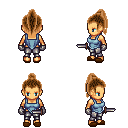
a pixel art fantasy rpg character, female body template, human, tanned skin, blue vest, metal pants, brown long topknot hairstyle, metal gloves, brown slippers, dagger, four views (front, back, left, right), 2x2 character sprite sheet, small pixel art, hard edges, no anti-aliasing